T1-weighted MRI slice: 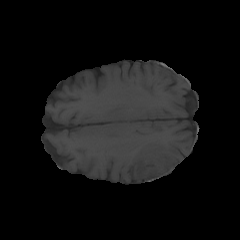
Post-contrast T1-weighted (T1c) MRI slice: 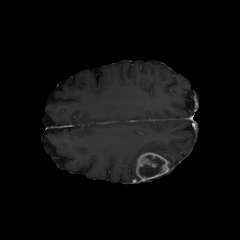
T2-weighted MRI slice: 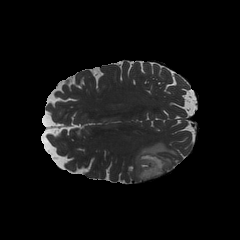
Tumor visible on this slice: yes